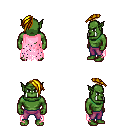
a pixel art fantasy rpg character, male body template, orc, green skin, pink tattered cape, magenta pants, blonde long mohawk hairstyle, four views (front, back, left, right), 2x2 character sprite sheet, small pixel art, hard edges, no anti-aliasing